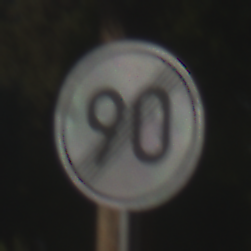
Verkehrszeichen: EndeGeschwindigkeit90
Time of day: MorningAfternoon
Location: Outdoor (Suburban)
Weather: Clear
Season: NotSpecified
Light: Natural